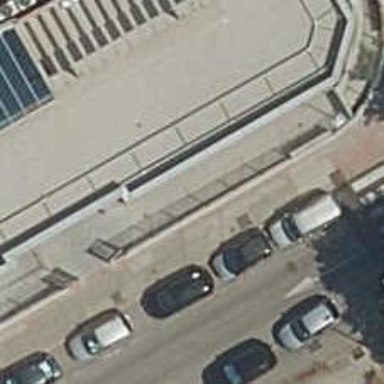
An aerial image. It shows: Bicycle parking area with wall loops.